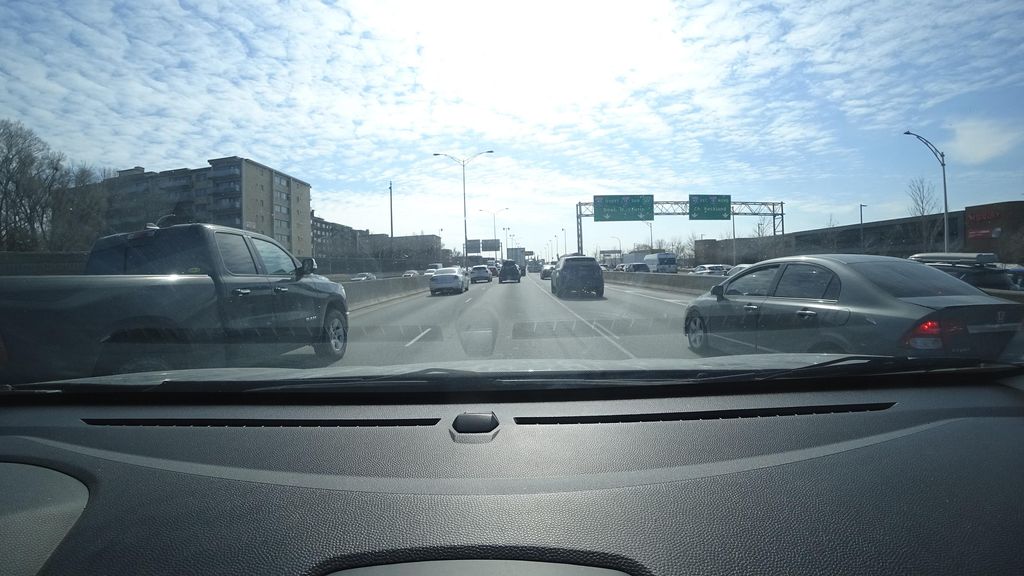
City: montreal